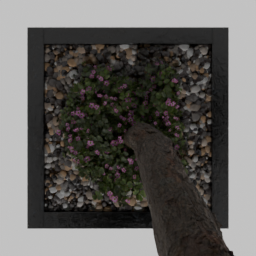
Label: nature